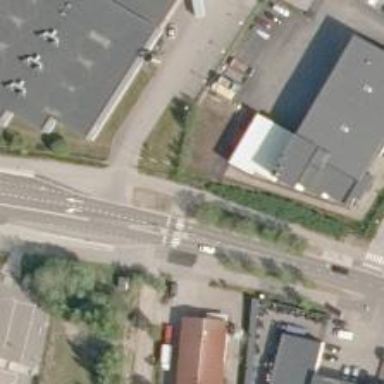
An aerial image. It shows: Asphalt cycleway.